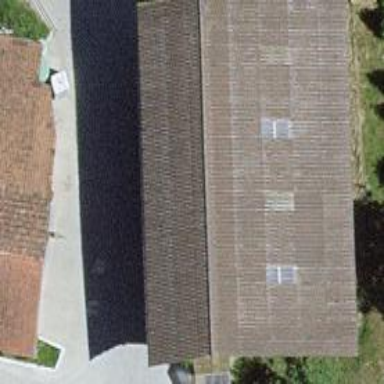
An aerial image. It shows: Shed building.